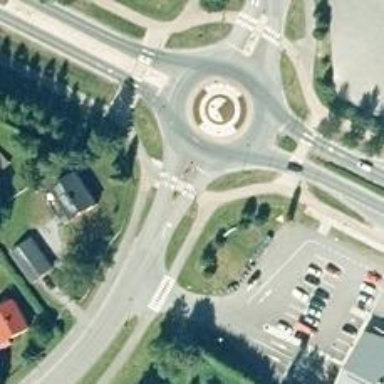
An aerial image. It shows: Asphalt cycleway with zebra crossing that includes crossing island.